Interaction volume radius: 5 \u00c5
Interaction volume height: 45 \u00c5
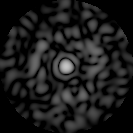
Disorder parameter: 0.8254